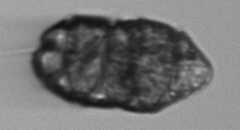
Label: Margalefidinium